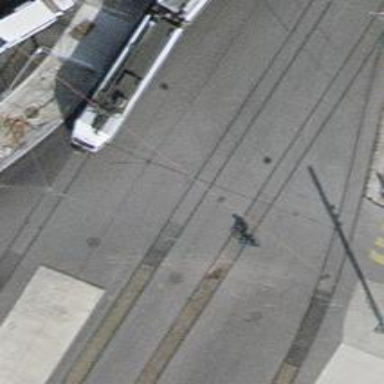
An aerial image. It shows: Tram level crossing on railway.